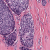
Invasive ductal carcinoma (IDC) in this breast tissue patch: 1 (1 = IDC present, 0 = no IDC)